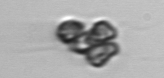
Label: Corymbellus